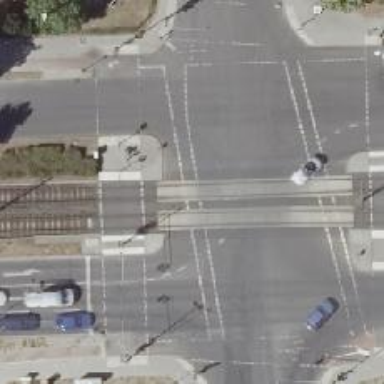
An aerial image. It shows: Tram crossing on the railway.